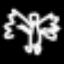
Label: angel